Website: home-depot
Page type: review-order
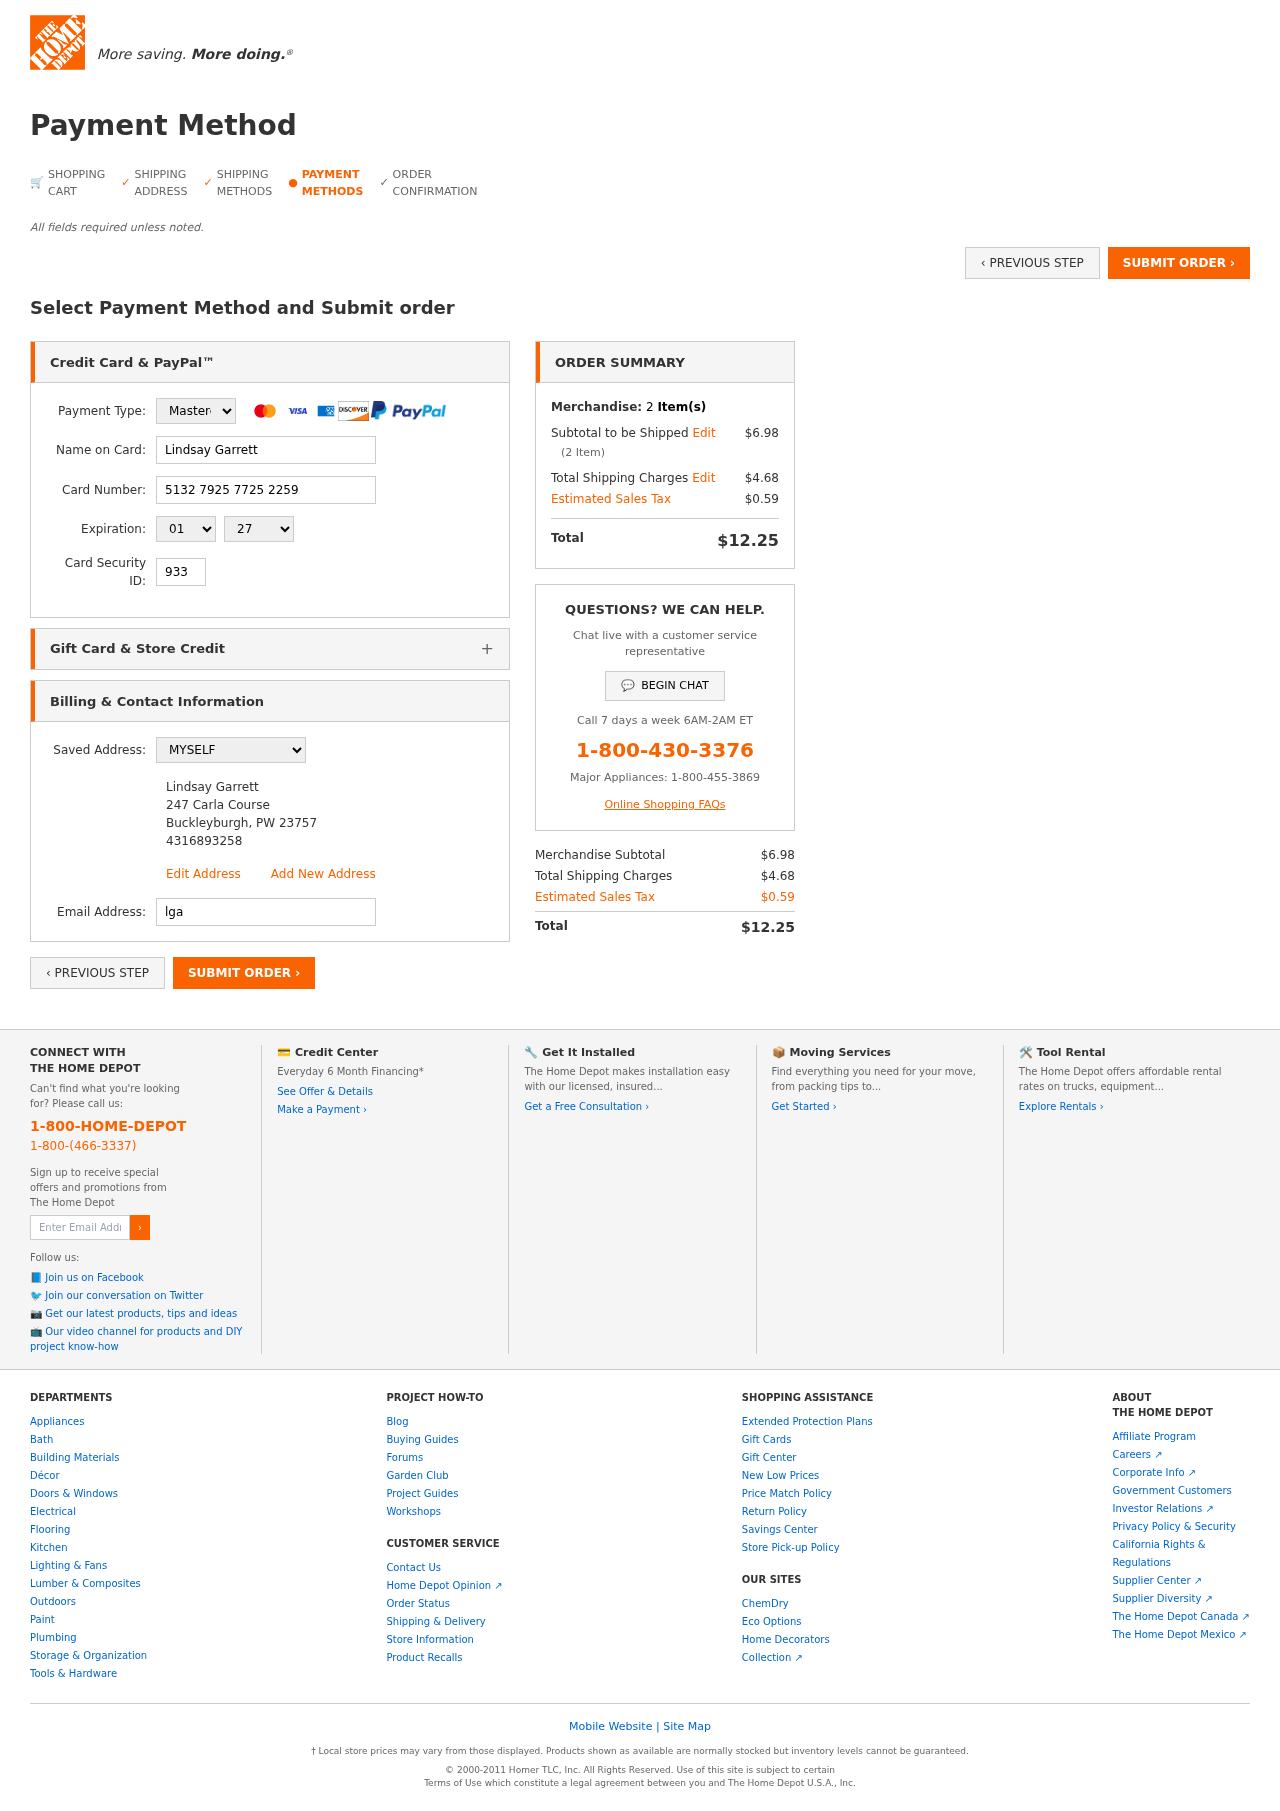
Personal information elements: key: PII_CARD_CVV
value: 933
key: PII_CARD_EXPIRY_MONTH
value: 01
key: PII_CARD_EXPIRY_YEAR
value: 27
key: PII_CARD_NUMBER
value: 5132 7925 7725 2259
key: PII_CARD_TYPE
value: Mastercard
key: PII_EMAIL
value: lgarrett@gmail.com
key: PII_FULLNAME
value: Lindsay Garrett
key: PII_FULLNAME2
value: Lindsay Garrett
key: PII_STREET2
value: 247 Carla Course
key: PII_CITY2
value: Buckleyburgh
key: PII_STATE_ABBR2
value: PW
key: PII_POSTCODE2
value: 23757
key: PII_PHONE2
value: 4316893258
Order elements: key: ORDER_NUM_ITEMS
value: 2
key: ORDER_SUBTOTAL
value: $6.98
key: ORDER_NUM_ITEMS2
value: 2
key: ORDER_SHIPPING_COST
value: $4.68
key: ORDER_TAX
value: $0.59
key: ORDER_TOTAL
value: $12.25
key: ORDER_SUBTOTAL2
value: $6.98
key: ORDER_SHIPPING_COST2
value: $4.68
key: ORDER_TAX2
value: $0.59
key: ORDER_TOTAL2
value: $12.25